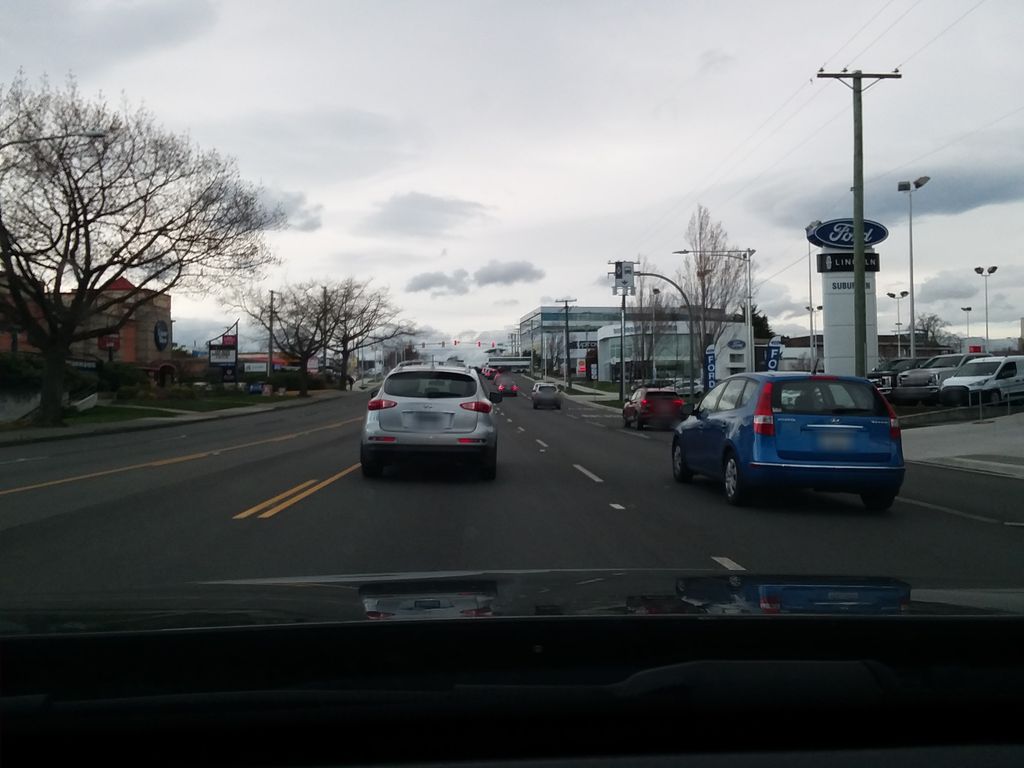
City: victoria